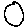
Label: circle